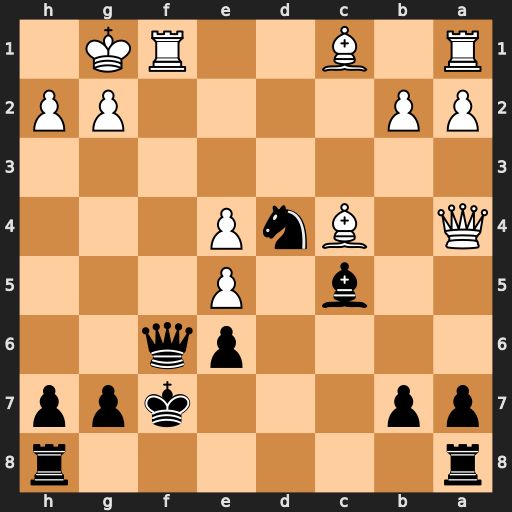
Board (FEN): r6r/pp3kpp/4pq2/2b1P3/Q1BnP3/8/PP4PP/R1B2RK1
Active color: b
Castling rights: -
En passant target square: -
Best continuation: Ne2+ Kh1 Qxf1#